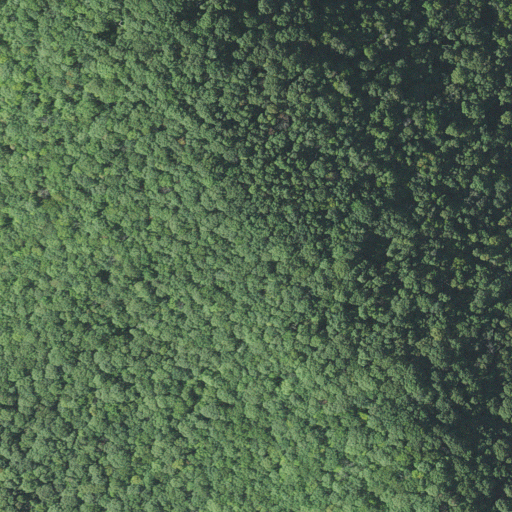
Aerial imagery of ridge(s) in North Carolina named Bee Tree Ridge containing deciduous forest, mixed forest, and shrub